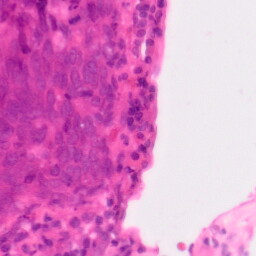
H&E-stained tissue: Colon